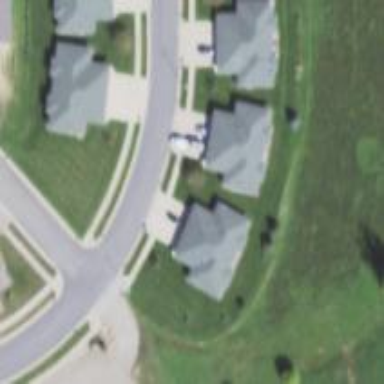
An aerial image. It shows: Residential road with asphalt surface and separate sidewalk.